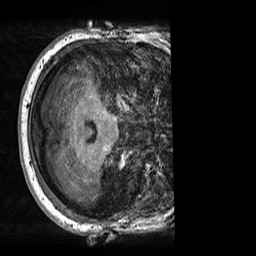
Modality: T1w
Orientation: axial
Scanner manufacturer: siemens
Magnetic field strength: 3 T
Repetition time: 2.5 s
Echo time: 0.00299 s